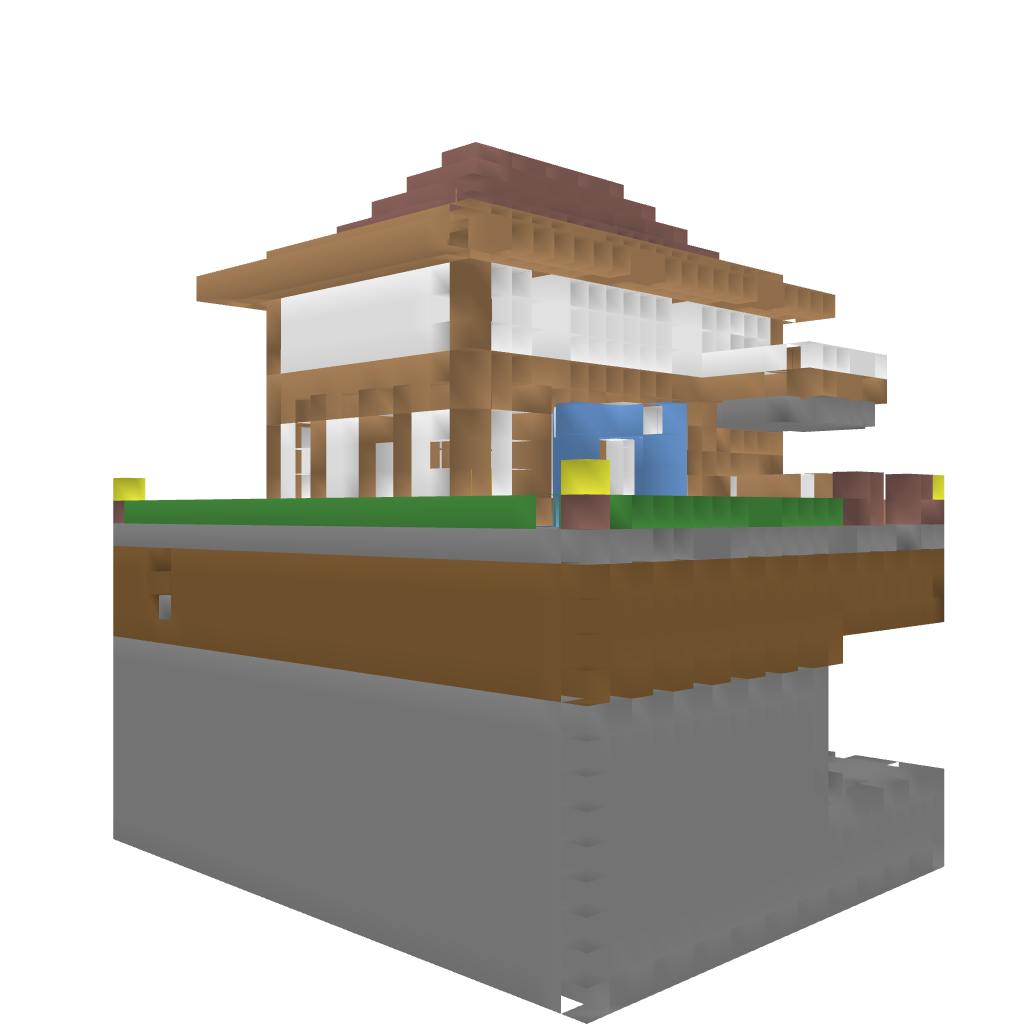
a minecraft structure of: Modern Large Foresty House high quality